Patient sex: M
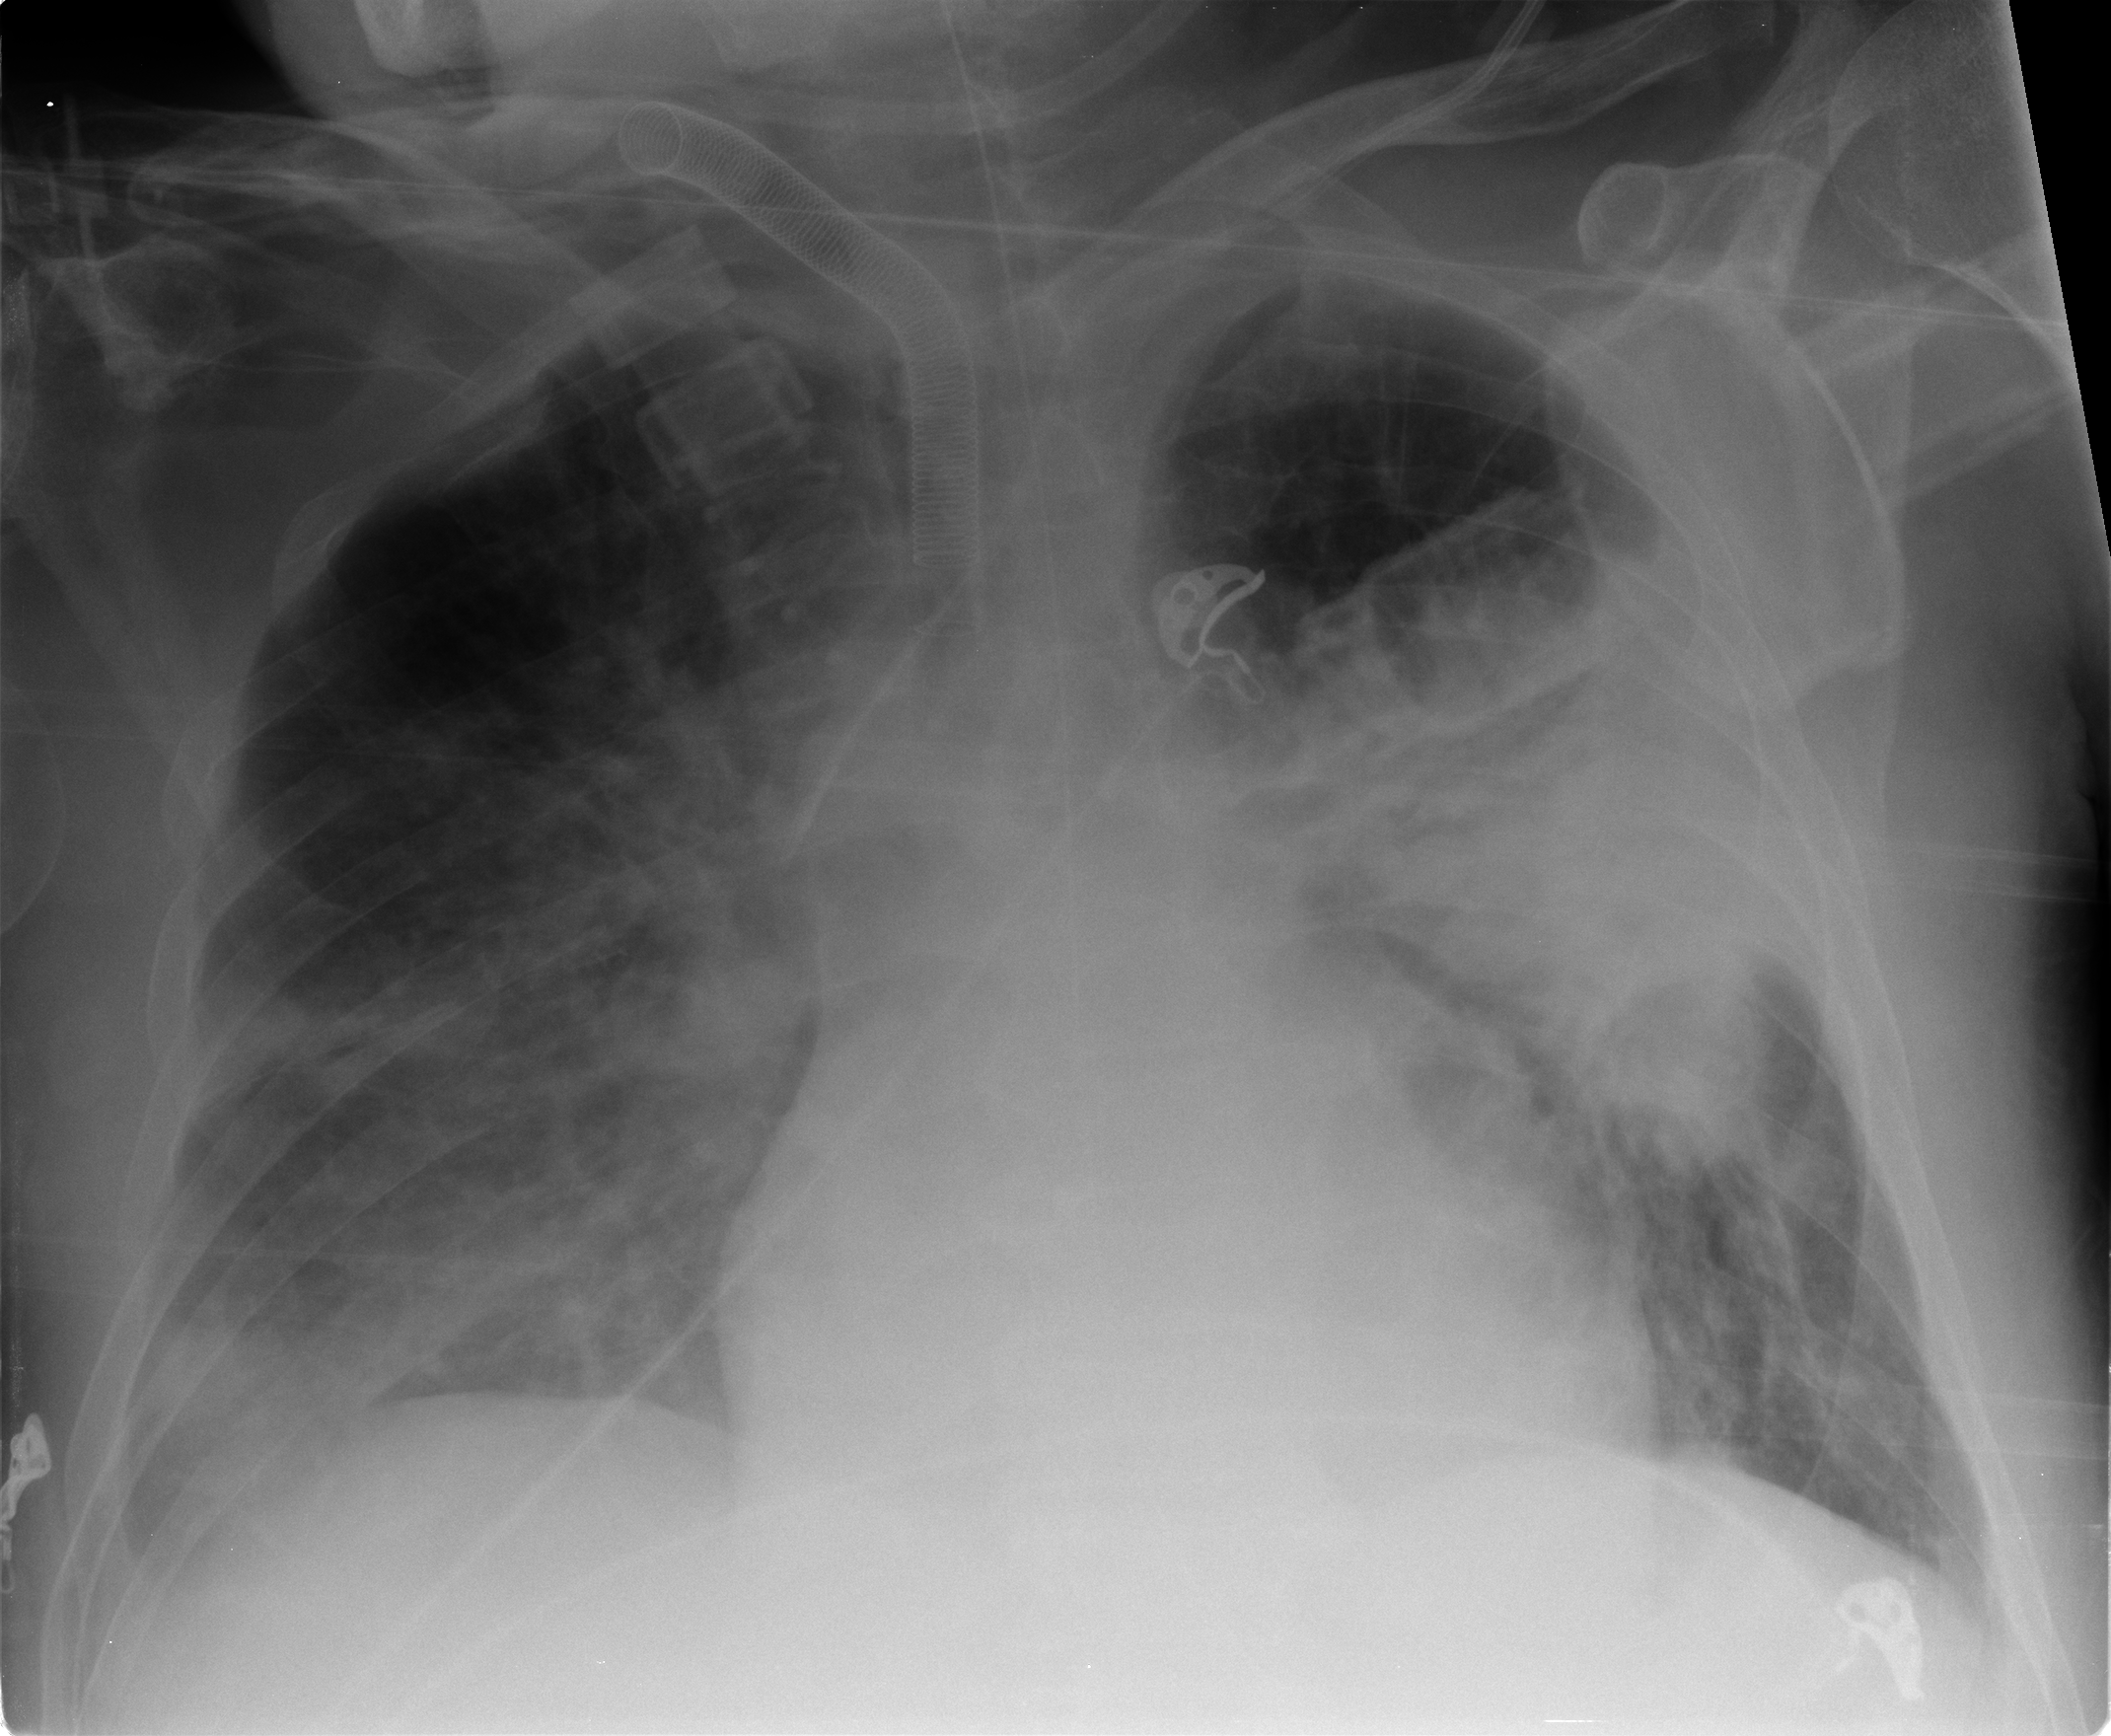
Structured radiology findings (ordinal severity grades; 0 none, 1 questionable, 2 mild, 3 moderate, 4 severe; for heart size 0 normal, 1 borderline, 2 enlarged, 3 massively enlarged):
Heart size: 1
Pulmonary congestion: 2
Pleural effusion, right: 1
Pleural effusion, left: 1
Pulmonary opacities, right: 2
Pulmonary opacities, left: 3
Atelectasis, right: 2
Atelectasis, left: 2